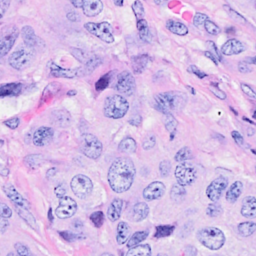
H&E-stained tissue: Breast